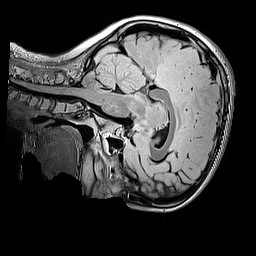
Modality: FLAIR
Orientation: sagittal
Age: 10
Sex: female
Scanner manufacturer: siemens
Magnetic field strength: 3 T
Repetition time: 5 s
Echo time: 0.388 s